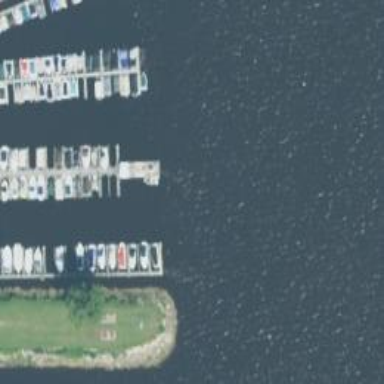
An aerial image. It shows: Pier with mooring facilities.